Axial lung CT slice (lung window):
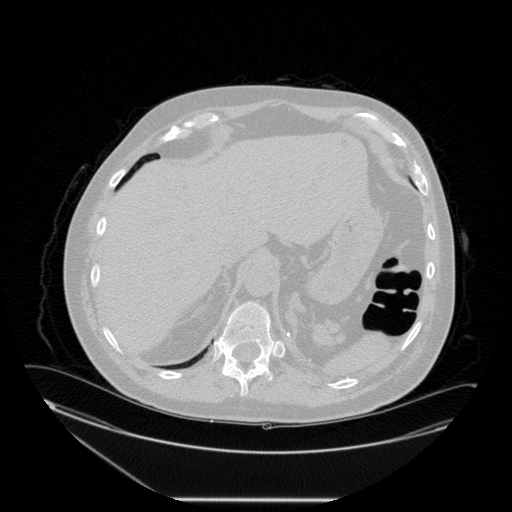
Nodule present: no